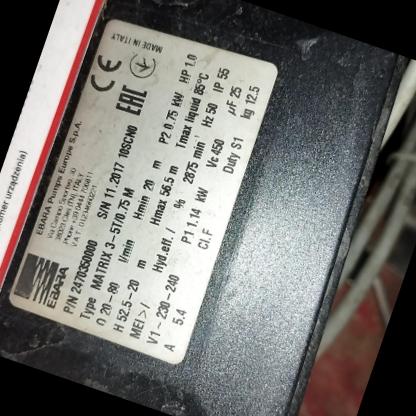
Klasa: tabliczka-znamionowa